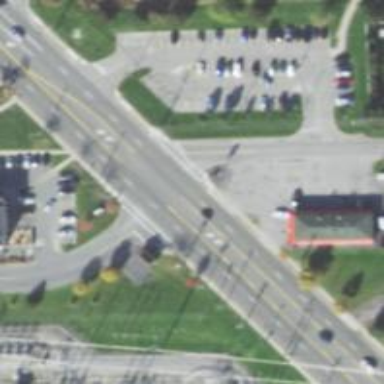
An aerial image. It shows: Uncontrolled road crossing with marked lines.